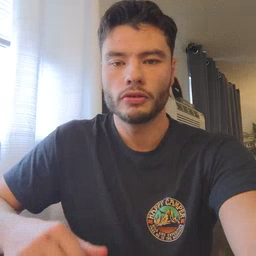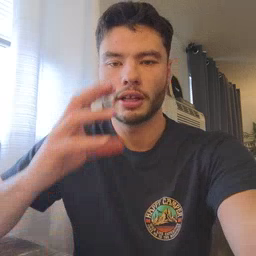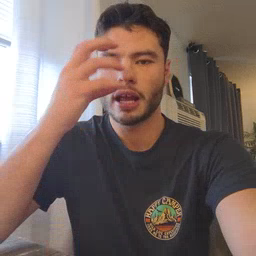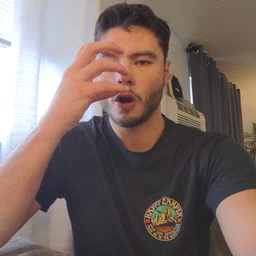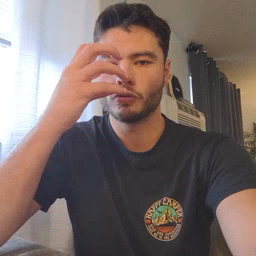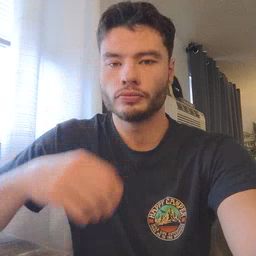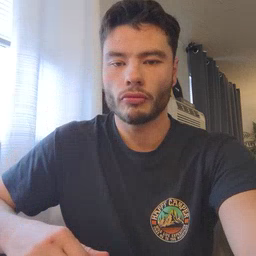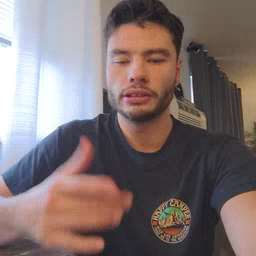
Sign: clown